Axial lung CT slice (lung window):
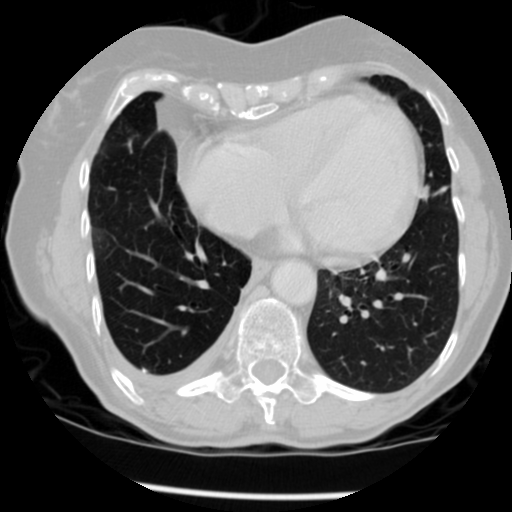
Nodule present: no